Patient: sex M, age 76
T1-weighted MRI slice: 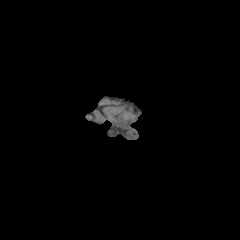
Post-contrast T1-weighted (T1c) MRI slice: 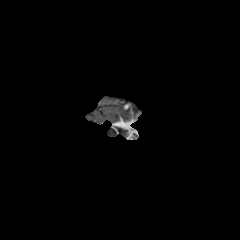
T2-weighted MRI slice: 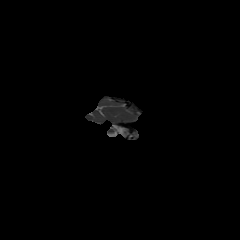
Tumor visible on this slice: no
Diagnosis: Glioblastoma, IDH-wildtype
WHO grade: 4